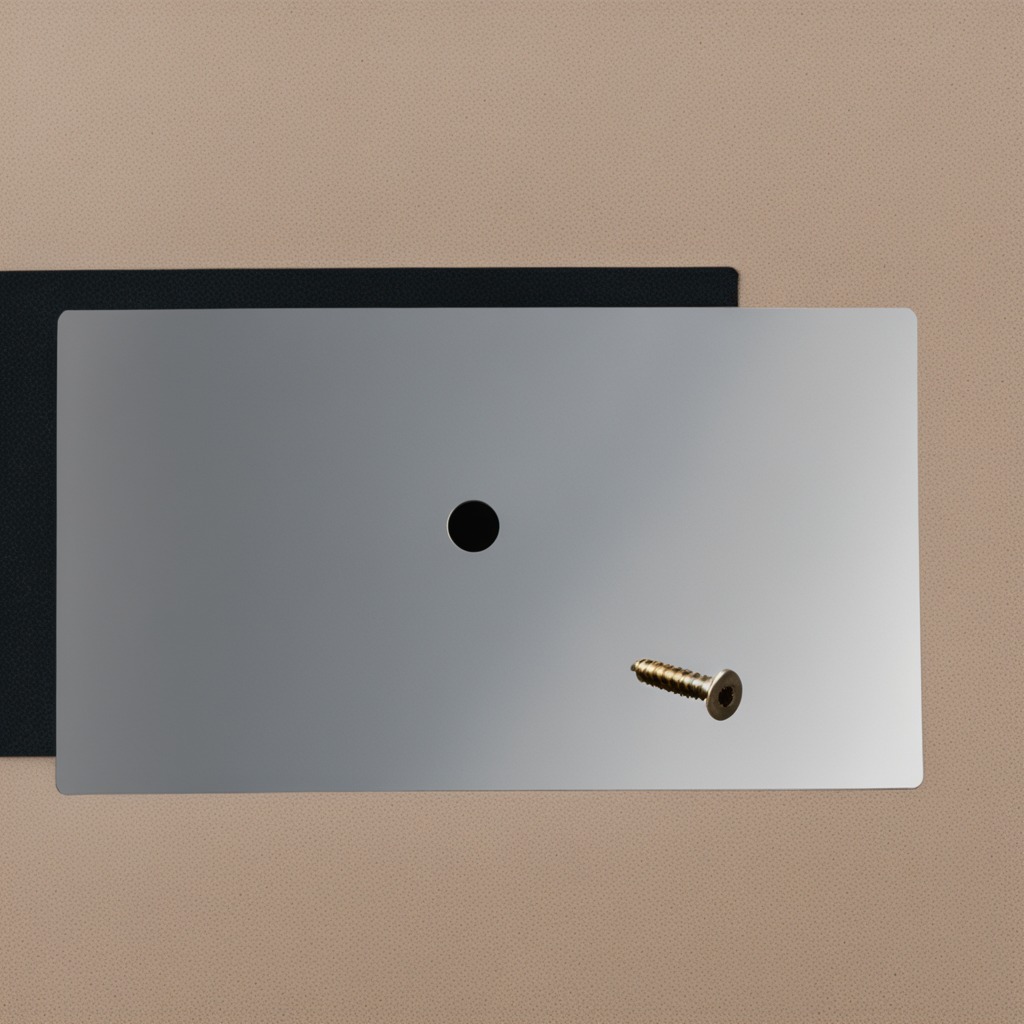
A metal screw lying on the table in a temporary outdoor tool station